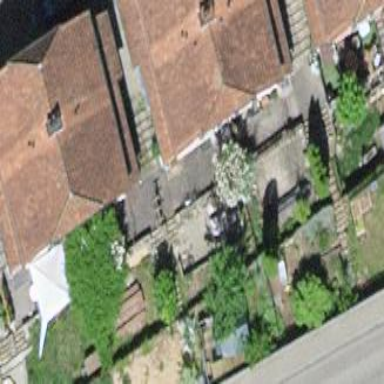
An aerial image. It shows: House with side-hipped roof made of roof tiles.